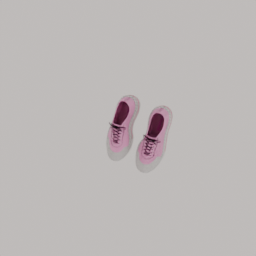
Label: people